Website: lowes
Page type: receipt
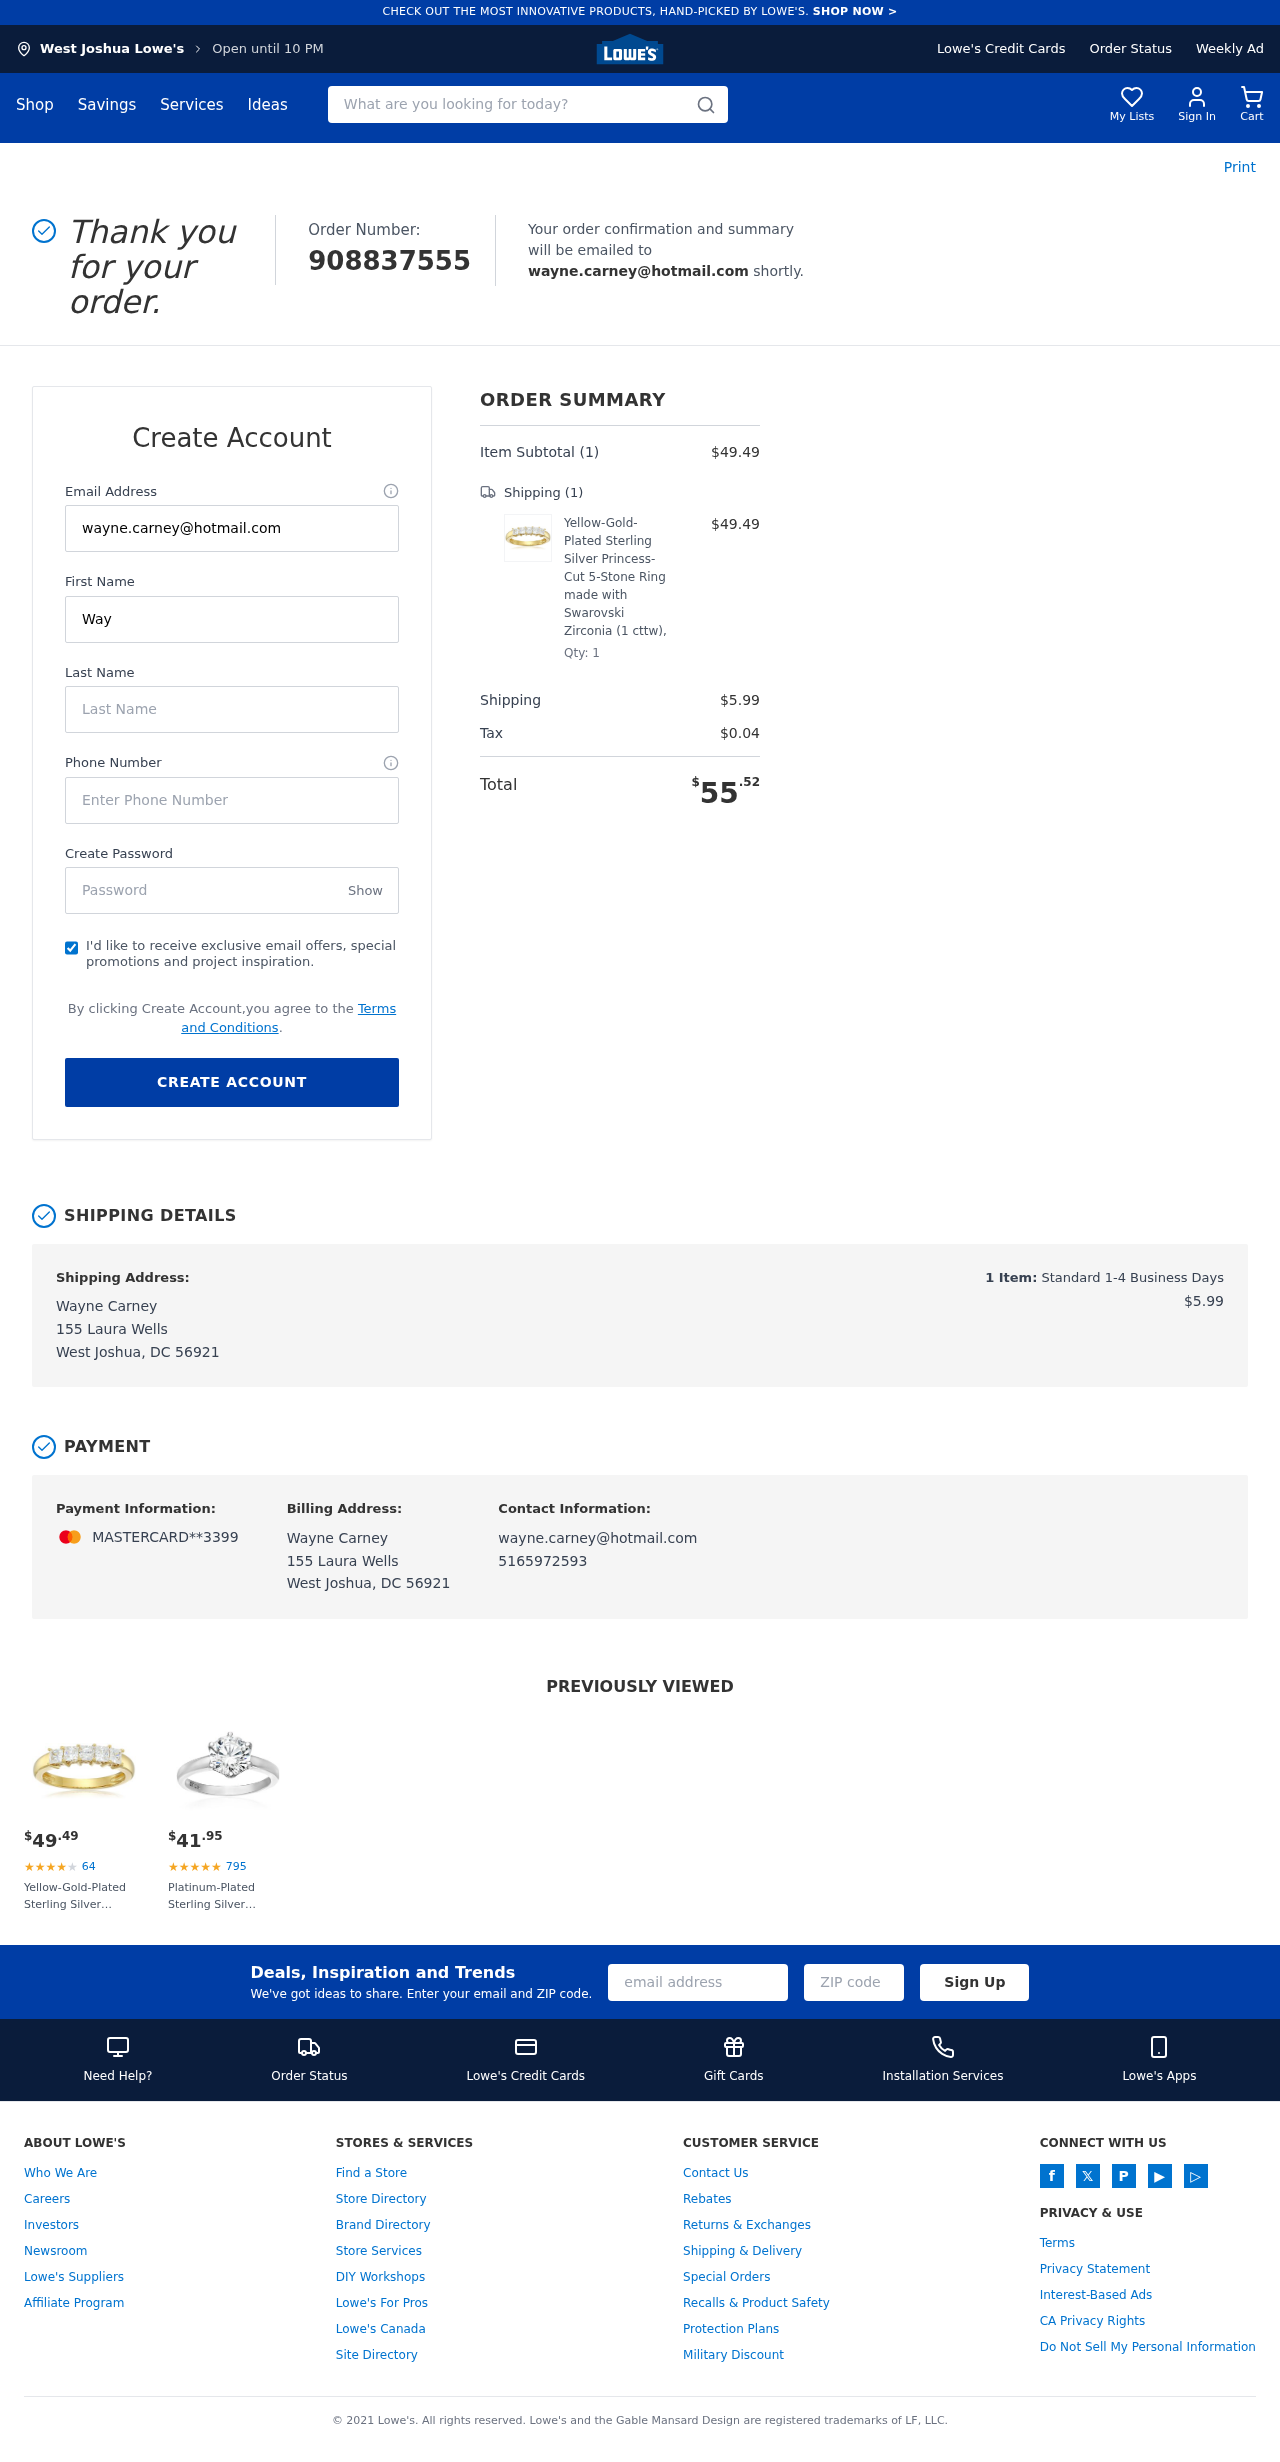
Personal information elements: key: PII_CARD_LAST4
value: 3399
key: PII_CARD_TYPE
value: MASTERCARD
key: PII_CITY
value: West Joshua
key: PII_EMAIL
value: wayne.carney@hotmail.com
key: PII_FULLNAME
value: Wayne Carney
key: PII_PHONE
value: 5165972593
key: PII_STREET
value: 155 Laura Wells
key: PII_FIRSTNAME
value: Wayne
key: PII_LASTNAME
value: Carney
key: PII_CITY_STATE_ZIP
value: West Joshua, DC 56921
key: PII_FULLNAME2
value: Wayne Carney
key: PII_FULLNAME3
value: Wayne Carney
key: PII_FIRSTNAME2
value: Wayne
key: PII_FIRSTNAME3
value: Wayne
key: PII_LASTNAME2
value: Carney
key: PII_LASTNAME3
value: Carney
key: PII_FIRSTNAME_DERIVED
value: Wayne
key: PII_LASTNAME_DERIVED
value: Carney
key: PII_FULLNAME_DERIVED
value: Wayne Carney
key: PII_NAME_FULL_DERIVED
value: Wayne Carney
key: PII_POSTCODE
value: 56921
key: PII_STATE_ABBR
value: DC
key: PII_STATE
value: DC
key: PII_POSTCODE_FULL
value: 56921
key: PII_CITY_STATE
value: West Joshua, DC
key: PII_POSTCODE_NUMERIC
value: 56921
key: PII_EMAIL2
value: wayne.carney@hotmail.com
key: PII_EMAIL3
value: wayne.carney@hotmail.com
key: PII_PHONE_LINE
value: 2593
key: PII_PHONE_SUFFIX
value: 2593
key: PII_PHONE2
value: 5165972593
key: PII_PHONE3
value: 5165972593
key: PII_PHONE_NUMERIC
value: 5165972593
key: PII_PHONE_LINE_NUMERIC
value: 2593
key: PII_PHONE_SUFFIX_NUMERIC
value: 2593
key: PII_PHONE2_NUMERIC
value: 5165972593
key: PII_PHONE3_NUMERIC
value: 5165972593
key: PII_PHONE_DIGITS
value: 5165972593
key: PII_PHONE_LAST4
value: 2593
Product elements: key: PRODUCT1_NAME
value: Yellow-Gold-Plated Sterling Silver Princess-Cut 5-Stone Ring made with Swarovski Zirconia (1 cttw),
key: PRODUCT1_PRICE
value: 49.49
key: PRODUCT1_QUANTITY
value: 1
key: PRODUCT2_NAME
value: Platinum-Plated Sterling Silver Solitaire Ring set with Round Swarovski Zirconia (3 cttw), Size 9
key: PRODUCT2_NUM_RATINGS
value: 795
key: PRODUCT2_PRICE
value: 41.95
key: PRODUCT1_PRICE2
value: $49.49
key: PRODUCT1_RATING2
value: ★
★
★
★
★
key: PRODUCT1_NUM_RATINGS2
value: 64
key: PRODUCT1_NAME2
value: Yellow-Gold-Plated Sterling Silver Princess-Cut 5-Stone Ring made with Swarovski Zirconia (1 cttw),
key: PRODUCT2_RATING
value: ★
★
★
★
★
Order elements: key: ORDER_ID
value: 908837555
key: ORDER_NUM_ITEMS
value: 1
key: ORDER_SUBTOTAL
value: $49.49
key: ORDER_NUM_ITEMS2
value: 1
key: ORDER_SHIPPING_COST
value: $5.99
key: ORDER_TAX
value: $0.04
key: ORDER_TOTAL
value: $55.52
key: ORDER_NUM_ITEMS3
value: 1
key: ORDER_SHIPPING_COST2
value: $5.99
Search elements: key: HEADER_SEARCH
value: What are you looking for today?